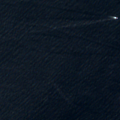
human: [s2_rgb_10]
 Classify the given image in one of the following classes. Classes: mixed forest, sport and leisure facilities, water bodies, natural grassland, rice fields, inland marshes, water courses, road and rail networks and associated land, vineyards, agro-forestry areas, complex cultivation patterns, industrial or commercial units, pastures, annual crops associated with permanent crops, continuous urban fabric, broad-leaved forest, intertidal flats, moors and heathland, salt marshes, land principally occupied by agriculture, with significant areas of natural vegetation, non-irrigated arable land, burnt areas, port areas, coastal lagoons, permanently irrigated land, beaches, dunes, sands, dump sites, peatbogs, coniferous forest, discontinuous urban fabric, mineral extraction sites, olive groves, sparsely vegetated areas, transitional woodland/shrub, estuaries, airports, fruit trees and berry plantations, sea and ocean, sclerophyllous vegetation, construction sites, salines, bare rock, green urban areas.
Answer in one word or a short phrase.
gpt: sea and ocean